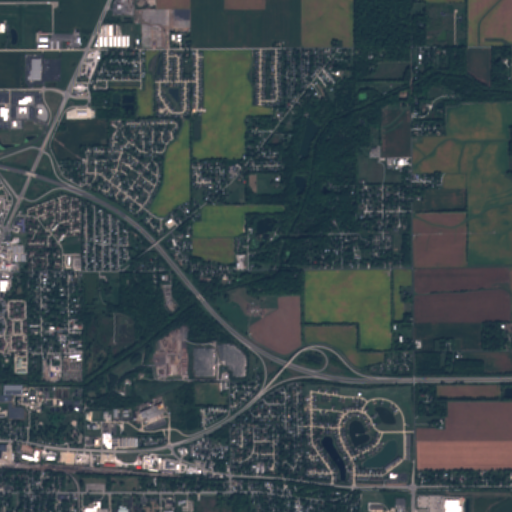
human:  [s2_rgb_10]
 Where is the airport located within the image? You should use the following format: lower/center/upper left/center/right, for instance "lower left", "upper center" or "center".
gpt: The airport is located in the upper left of the image.
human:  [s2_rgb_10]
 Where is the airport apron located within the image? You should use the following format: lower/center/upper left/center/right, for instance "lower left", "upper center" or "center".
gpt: The airport apron is located in the upper left of the image.
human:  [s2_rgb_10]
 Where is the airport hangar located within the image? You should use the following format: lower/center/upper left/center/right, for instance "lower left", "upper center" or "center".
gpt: The airport hangar is located in the upper left of the image.
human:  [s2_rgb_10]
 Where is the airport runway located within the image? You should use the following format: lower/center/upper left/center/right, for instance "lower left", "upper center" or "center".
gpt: The airport runway is located in the upper left of the image.
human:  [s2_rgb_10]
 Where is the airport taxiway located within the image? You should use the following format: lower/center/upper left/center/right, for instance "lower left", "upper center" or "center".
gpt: The airport taxiway is located in the upper left of the image.
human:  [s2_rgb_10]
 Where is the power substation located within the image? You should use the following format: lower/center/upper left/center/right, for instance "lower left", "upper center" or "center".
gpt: The power substation is located in the center left of the image.
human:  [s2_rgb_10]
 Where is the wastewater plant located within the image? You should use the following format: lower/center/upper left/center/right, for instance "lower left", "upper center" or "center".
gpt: The wastewater plant is located in the lower left of the image.
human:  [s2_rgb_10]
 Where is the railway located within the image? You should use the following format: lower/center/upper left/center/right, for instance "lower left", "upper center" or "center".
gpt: The railway is located in the lower left of the image.
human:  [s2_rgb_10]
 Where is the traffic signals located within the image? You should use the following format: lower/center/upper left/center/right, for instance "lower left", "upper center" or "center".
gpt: The traffic signals is located in the lower of the image.
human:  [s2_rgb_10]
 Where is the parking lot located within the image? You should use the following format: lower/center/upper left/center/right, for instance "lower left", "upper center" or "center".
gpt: There is no parking lot in the image.